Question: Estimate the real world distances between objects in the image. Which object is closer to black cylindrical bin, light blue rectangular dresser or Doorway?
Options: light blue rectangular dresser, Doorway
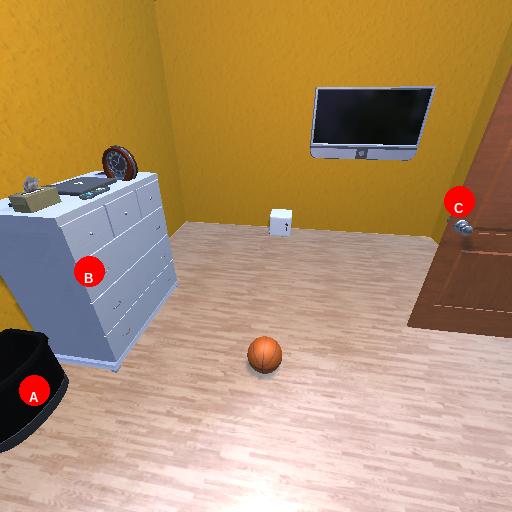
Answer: light blue rectangular dresser